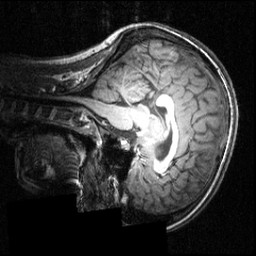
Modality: T1w
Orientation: sagittal
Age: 19
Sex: female
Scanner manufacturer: siemens
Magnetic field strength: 3.951 T
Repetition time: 1.5 s
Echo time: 0.00335 s